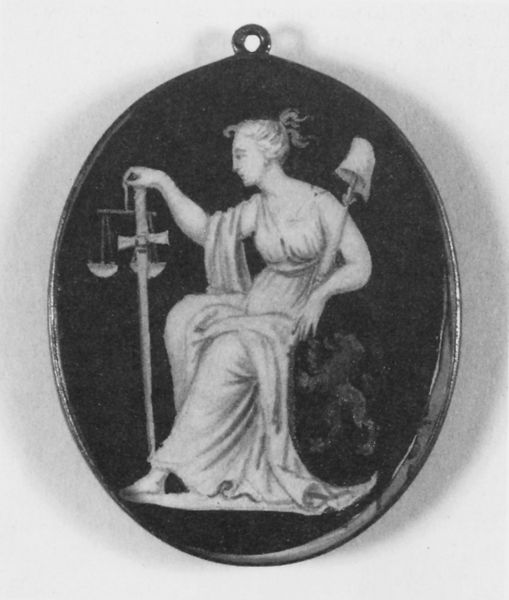
Titel: Abzeichend der révolution brabaconne
Institution: Brüssel, musée communal (maison du Roi)
Schlagwörter: weiß, sitzen, frau, profil, schmuck, schwarz, blond, gericht, gewand, haare, sitzend, brosche, traurig, italien, klein, halsschmuck, schild, waage, antike, medaillon, barfuß, schwarzweiß, schwert, kunst, göttin, gerechtigkeit, justiz, anhänger, amulett, toga, dolch, schwart, löwe, klassik, miniatur, zepter, römisch, goethezeit, justitia, justizia, öse, schert, aufhänger, justicia, öampe, schwert#, justia, waag, zustizia